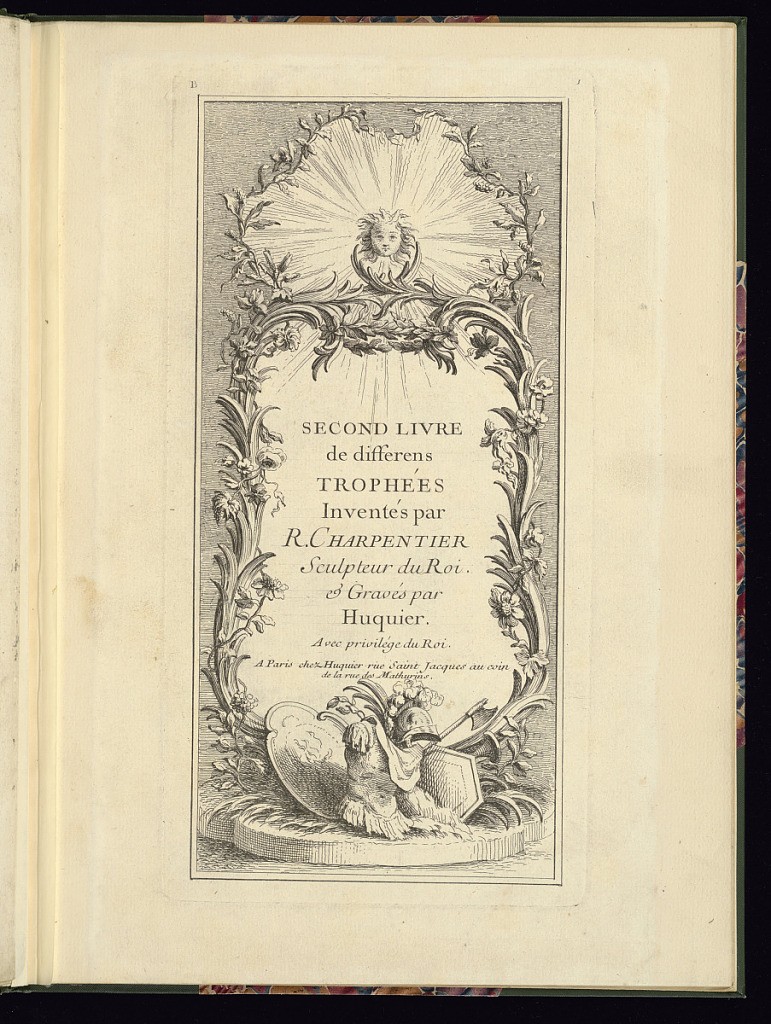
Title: Title Page
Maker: René Charpentier, French, 1680 - 1723
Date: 1738–61
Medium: Etching on laid paper
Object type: Print
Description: Title page from a series of twelve designs for ornamental pendant trophies. The title, names of the designer, print maker and the address are lettered in the center within an ornate frame of palm leaves with flower. In the lower center of the frame a suit of Roman armor with shields and an axe. In the upper center below in the center the floating head of apollo surrounded by rays of sun. The plate is numbered.